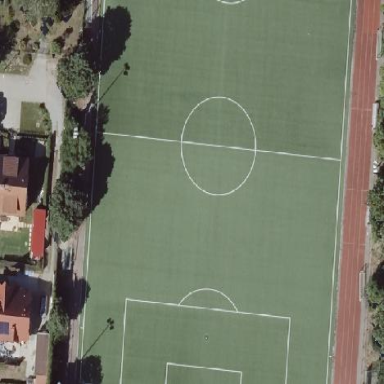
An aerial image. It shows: Soccer pitch with artificial turf designed for leisure and sports activities.